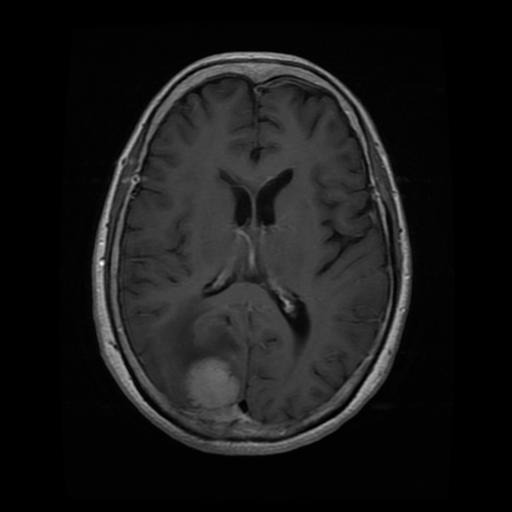
Label: meningioma